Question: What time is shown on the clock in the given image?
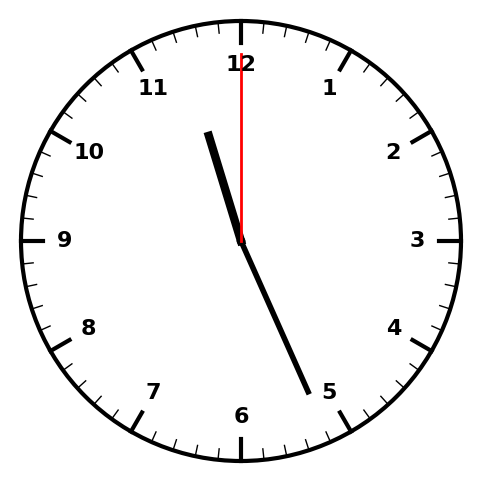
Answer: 11:26:00